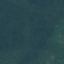
Land use / land cover class: Forest